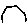
Label: hexagon